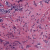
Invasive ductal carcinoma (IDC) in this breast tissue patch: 1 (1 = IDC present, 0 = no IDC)